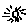
Label: sun